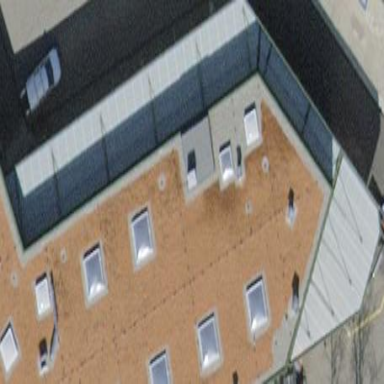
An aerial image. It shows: View of roof of building.